Question: Take the following code:
'''
ICanQuack quack = new Duck();
var map = (object) "a map";
quack.Fly((dynamic)map);
'''
using those types
'''
public interface ICanFly
{
void Fly<T>(T map);
}
public interface ICanQuack : ICanFly
{
void Quack();
}
public class Duck : ICanQuack
{
public void Fly<T>(T map)
{
Console.WriteLine("Flying using a {0} map ({1})", typeof (T).Name, map);
}
public void Quack()
{
Console.WriteLine("Quack Quack!");
}
}
'''
Compiled with C# 5 compiler against .NET 4.5.1 (the behaviour is probably the same using older compiler/framework version) this generates the following error:

Now, I have a pretty good idea is happening under the covers (I blogged about it <URL> but I can't come up with a satisfying answer ?
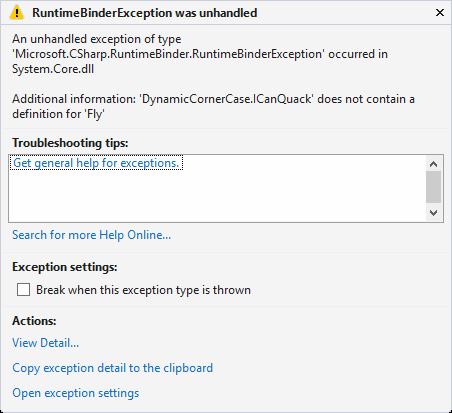
Answer: I am guessing this situation has already been reported to Microsoft.
Take a look <URL>